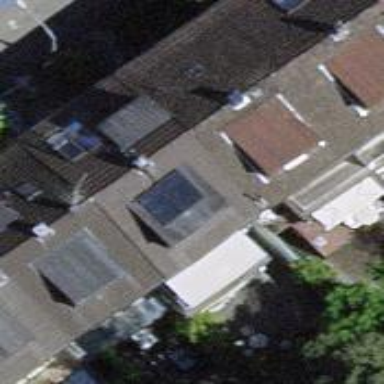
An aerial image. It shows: Terrace building.